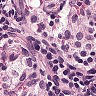
Metastatic tissue present: no